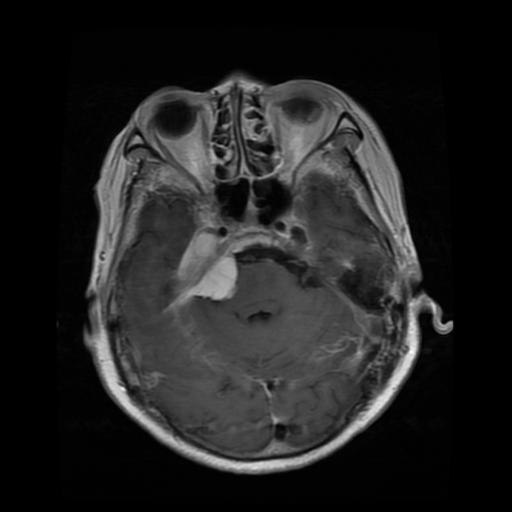
Label: meningioma